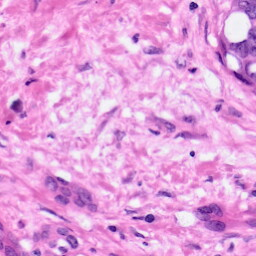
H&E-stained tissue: Pancreatic